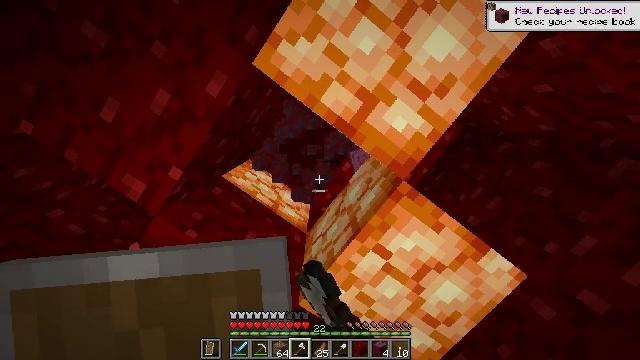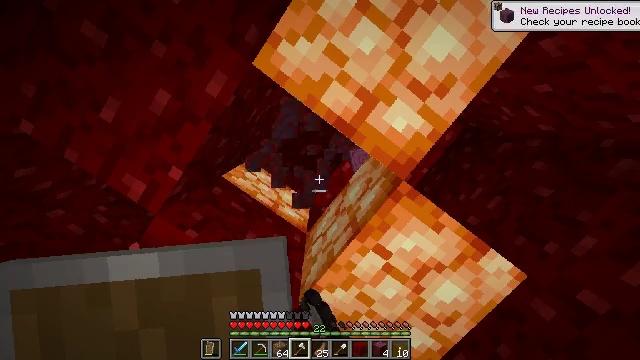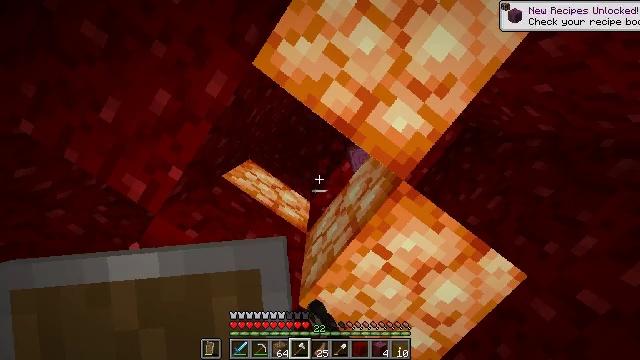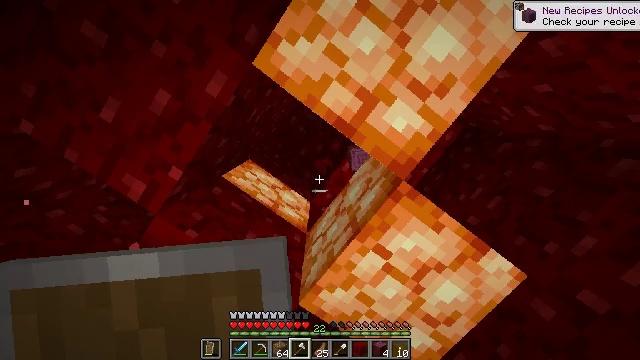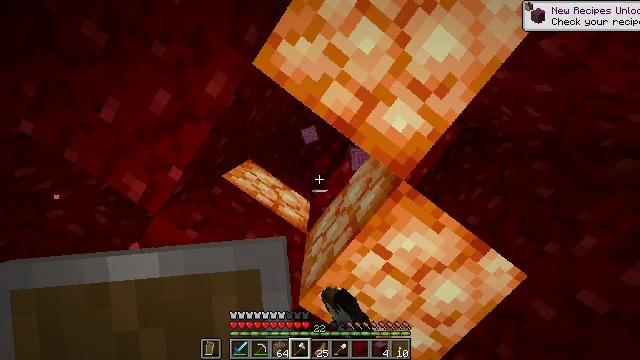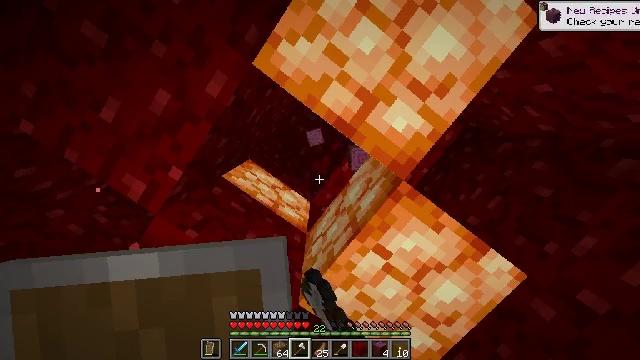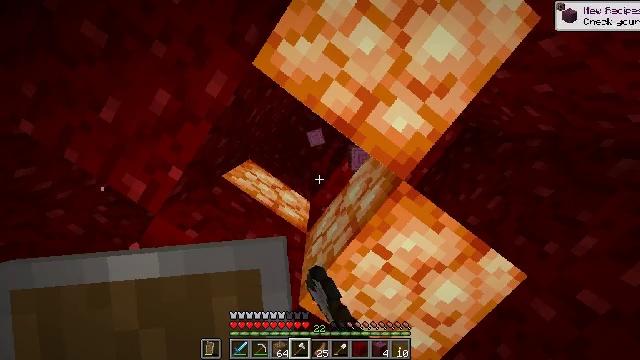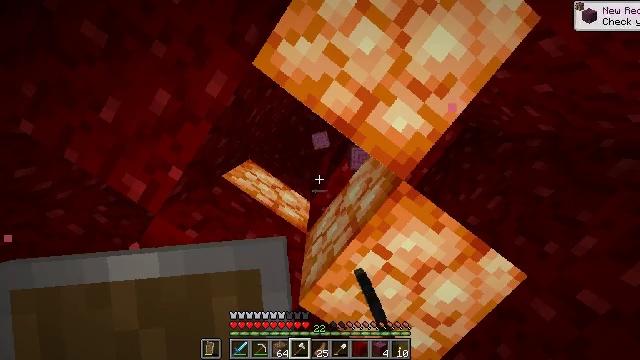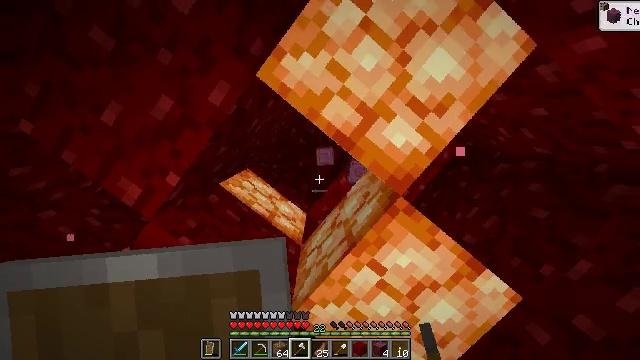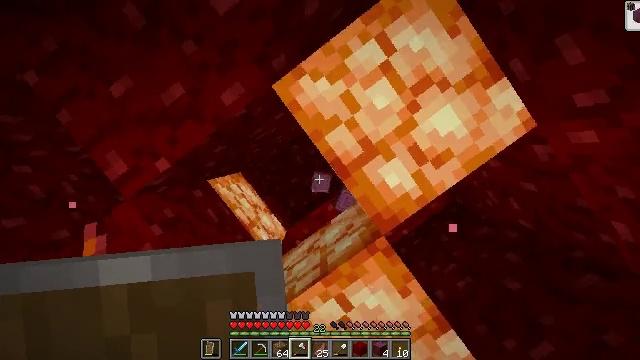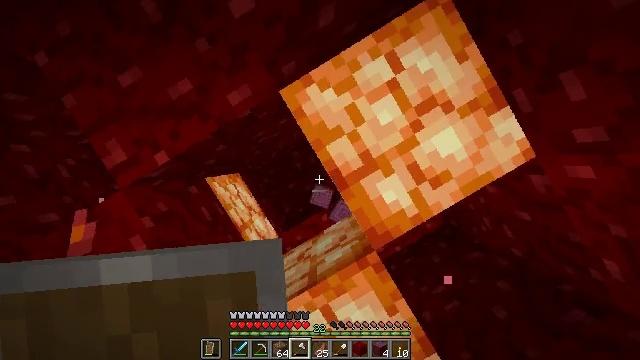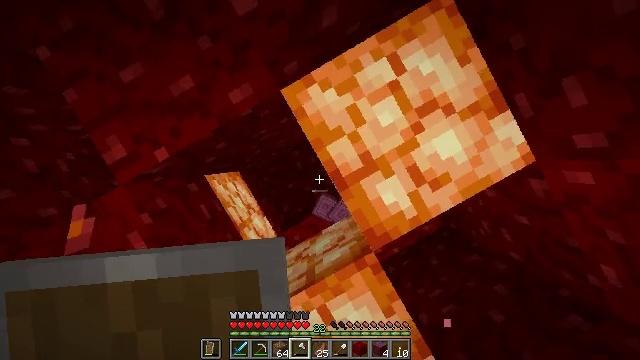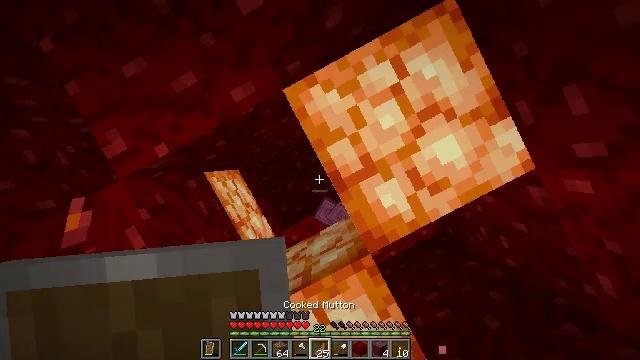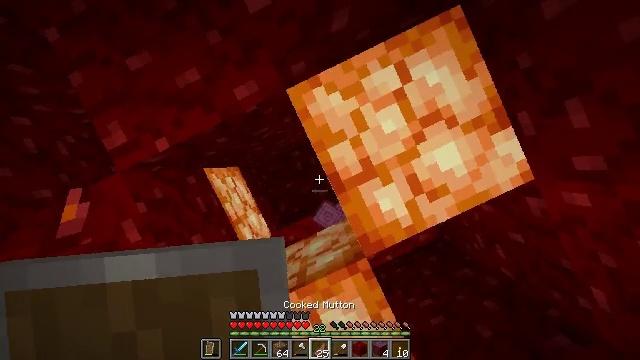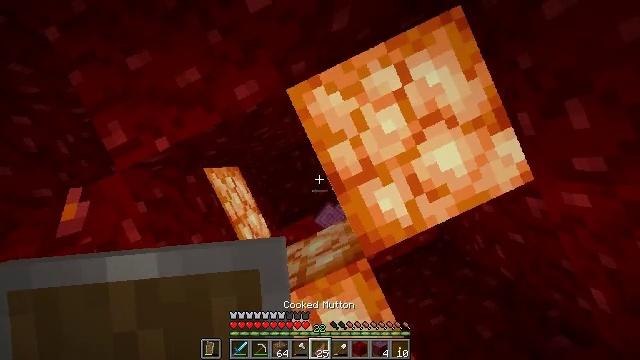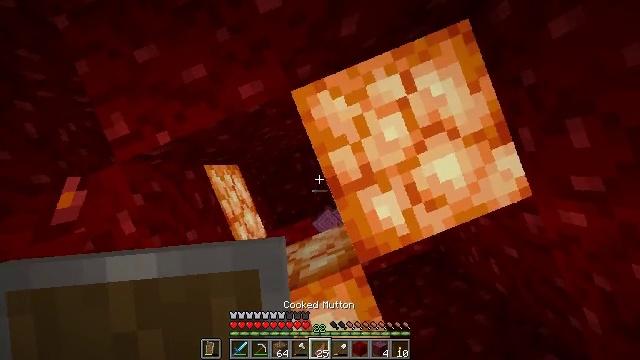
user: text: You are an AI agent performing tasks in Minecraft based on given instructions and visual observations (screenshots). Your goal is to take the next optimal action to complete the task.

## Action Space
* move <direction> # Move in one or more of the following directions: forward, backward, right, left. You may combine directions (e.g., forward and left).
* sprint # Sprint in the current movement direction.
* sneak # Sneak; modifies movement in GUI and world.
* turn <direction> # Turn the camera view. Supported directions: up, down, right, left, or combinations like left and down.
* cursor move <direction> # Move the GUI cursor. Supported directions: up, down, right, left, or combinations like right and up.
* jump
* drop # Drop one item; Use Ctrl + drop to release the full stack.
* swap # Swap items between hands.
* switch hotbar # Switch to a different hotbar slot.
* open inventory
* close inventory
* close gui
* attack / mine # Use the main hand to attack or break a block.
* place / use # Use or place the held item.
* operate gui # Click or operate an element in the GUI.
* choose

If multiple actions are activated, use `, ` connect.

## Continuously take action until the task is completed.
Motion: motion action
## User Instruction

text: Collect the shroomlight block.
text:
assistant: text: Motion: attack / mine
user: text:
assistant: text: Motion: attack / mine
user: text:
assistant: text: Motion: attack / mine
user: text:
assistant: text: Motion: attack / mine
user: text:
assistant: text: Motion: attack / mine
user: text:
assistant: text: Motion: attack / mine
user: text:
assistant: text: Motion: no_op
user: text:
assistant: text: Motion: turn right and up
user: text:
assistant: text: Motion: turn right and up
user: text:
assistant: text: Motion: turn right and up
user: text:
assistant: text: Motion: turn right
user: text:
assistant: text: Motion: turn right
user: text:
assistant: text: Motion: turn right
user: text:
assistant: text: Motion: no_op
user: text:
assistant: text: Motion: turn right
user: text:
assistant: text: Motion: turn right
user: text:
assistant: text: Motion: no_op
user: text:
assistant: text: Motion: no_op
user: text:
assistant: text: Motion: no_op
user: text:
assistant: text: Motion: no_op
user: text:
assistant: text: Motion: no_op
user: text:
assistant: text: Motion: no_op
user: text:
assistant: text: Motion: turn right
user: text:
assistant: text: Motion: turn right
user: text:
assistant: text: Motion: turn right
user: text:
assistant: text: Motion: turn right
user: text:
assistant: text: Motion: turn right
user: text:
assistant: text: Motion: no_op
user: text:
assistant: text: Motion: turn right
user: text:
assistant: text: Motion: turn right